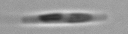
Label: pennate